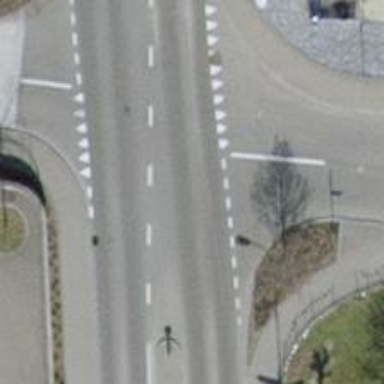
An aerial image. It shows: Road with "give way" sign.